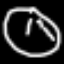
Label: clock